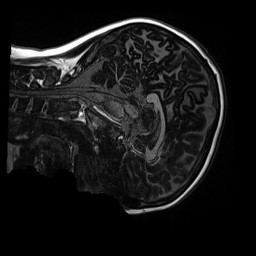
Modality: MP2RAGE
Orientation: sagittal
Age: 10
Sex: male
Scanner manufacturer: siemens
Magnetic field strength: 3 T
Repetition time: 4 s
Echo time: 0.00303 s